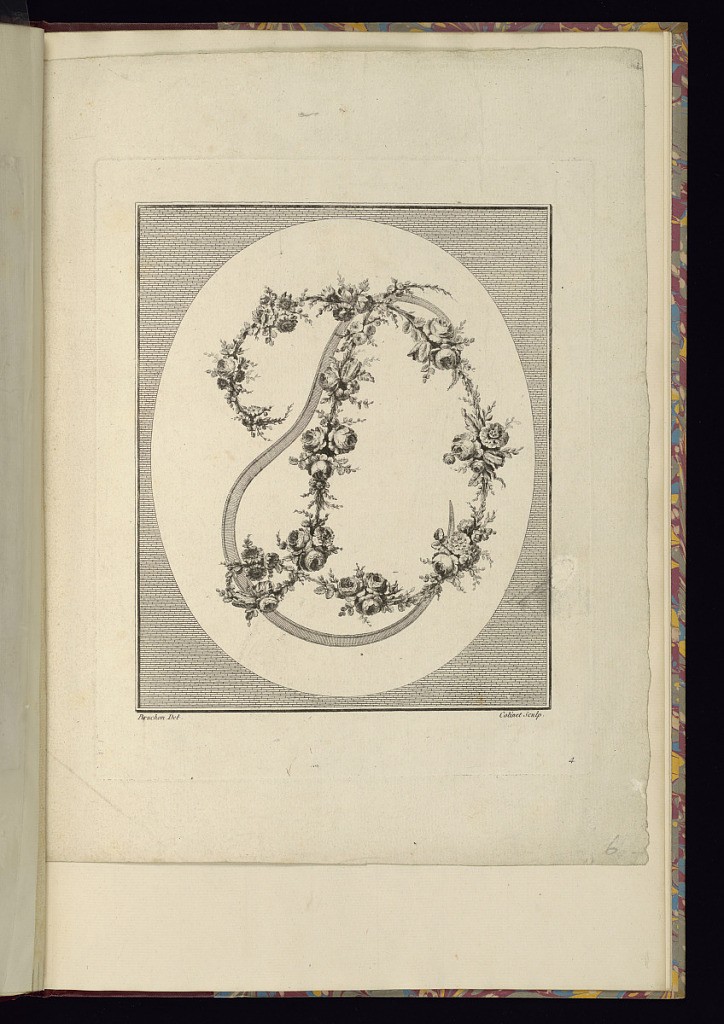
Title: Design for the Letters D and E
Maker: N. Bruchon, French, active 18th century
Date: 1775–87
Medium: Etching and engraving on laid paper
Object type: Print
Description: In a central oval, within a rectangular frame, the interlaced designs for the letters D and E. The D is made up of flowers and leaves and the E of thin parallel lines. The plate is signed and numbered.